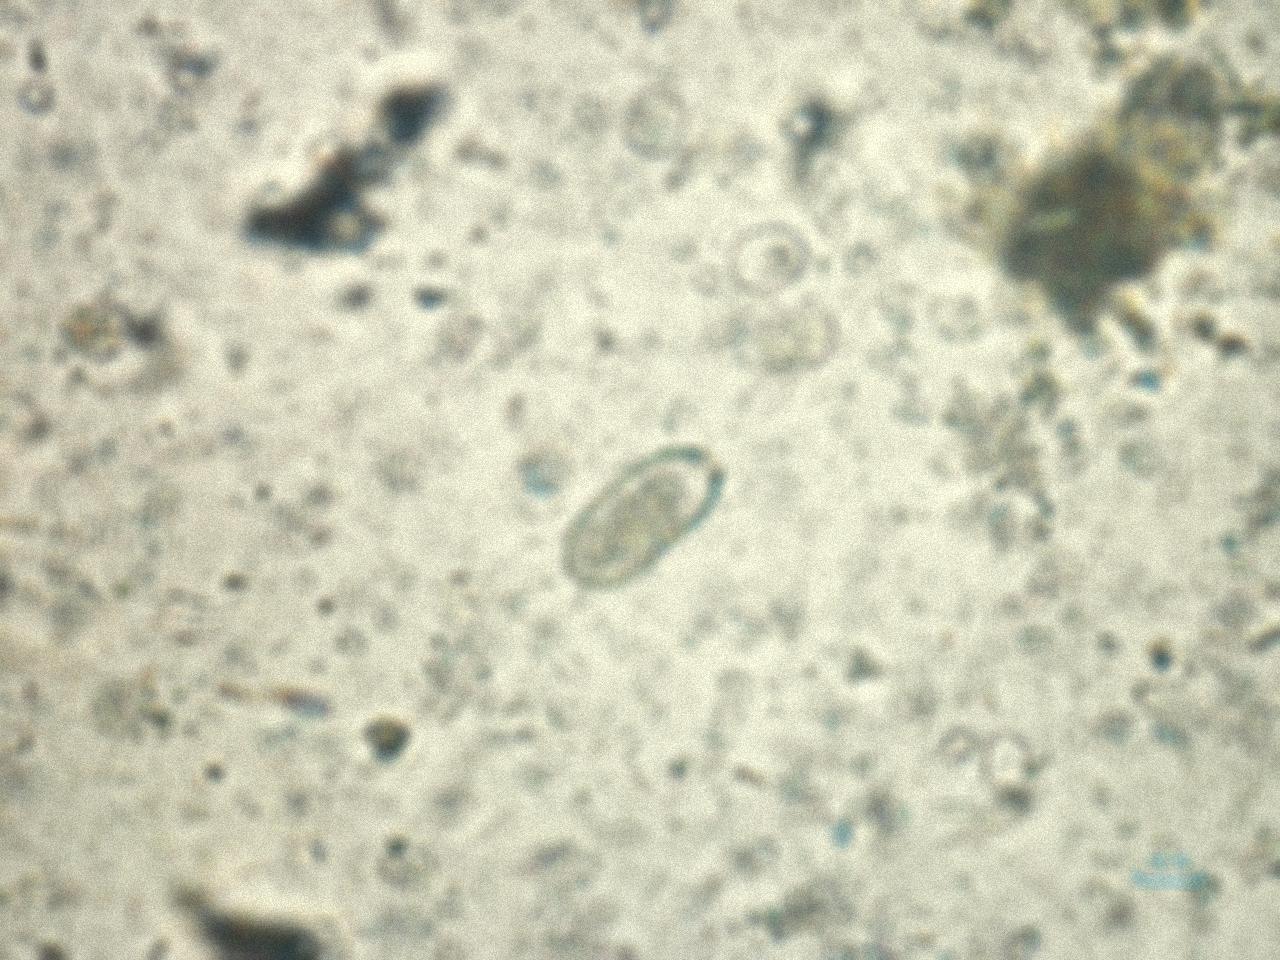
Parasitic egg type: Capillaria philippinensis